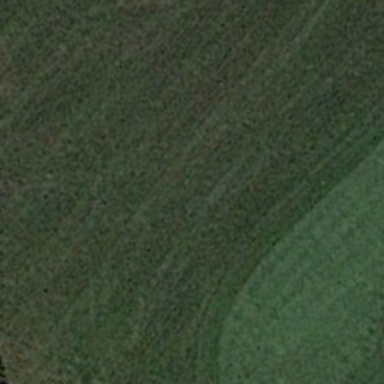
The meadow is green ,smooth and endless .